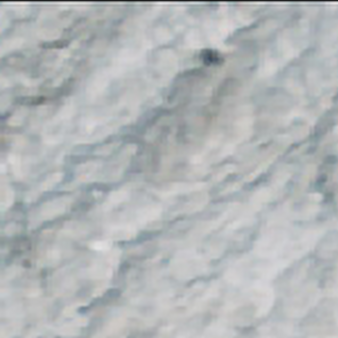
Label: other